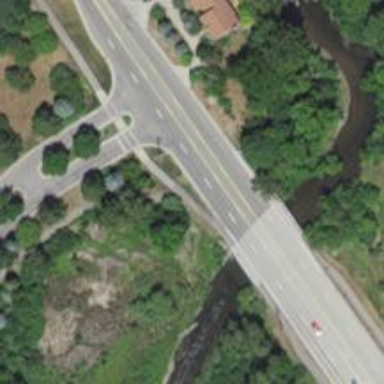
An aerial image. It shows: Bridge for cycleway.